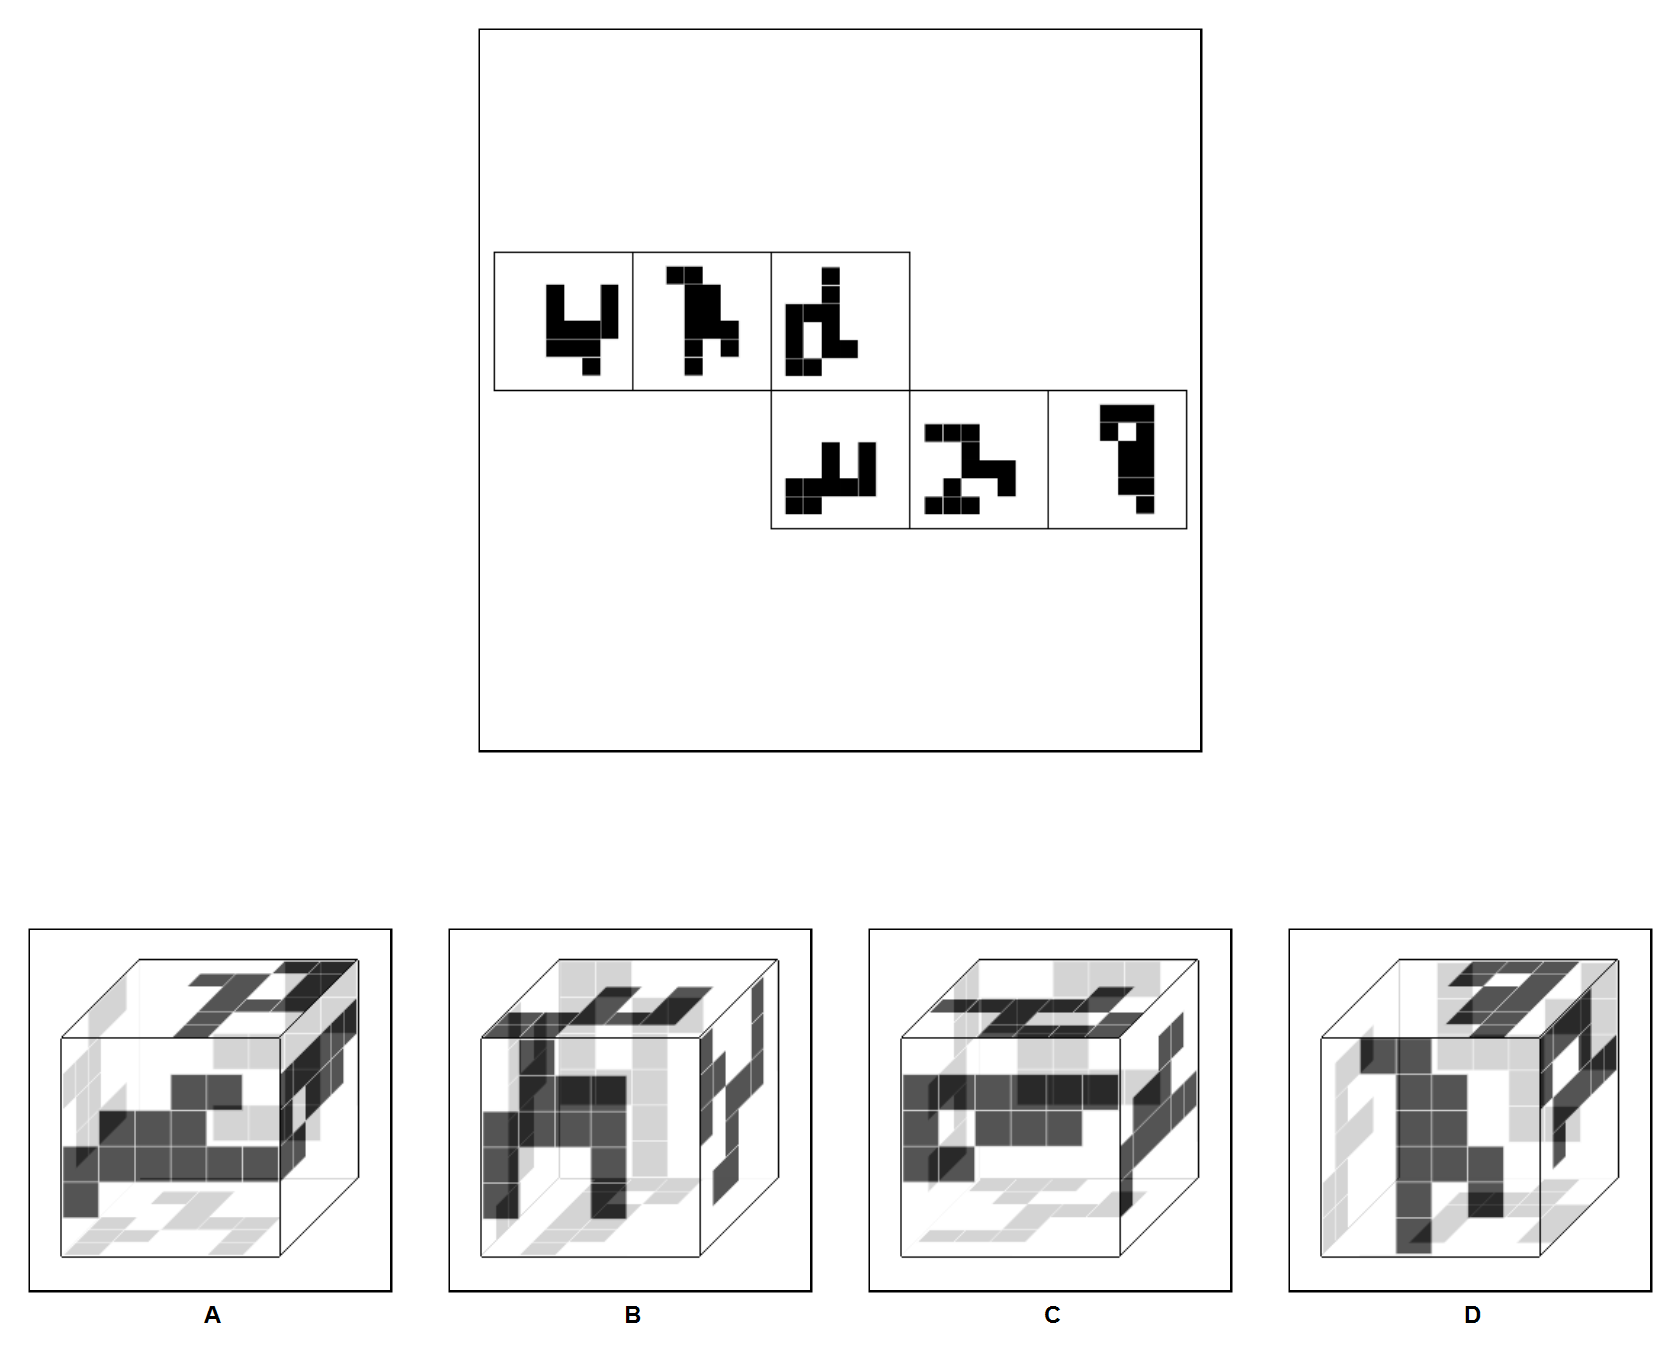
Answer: B